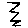
Label: zigzag